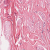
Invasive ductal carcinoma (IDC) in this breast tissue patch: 0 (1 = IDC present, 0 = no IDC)